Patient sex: M
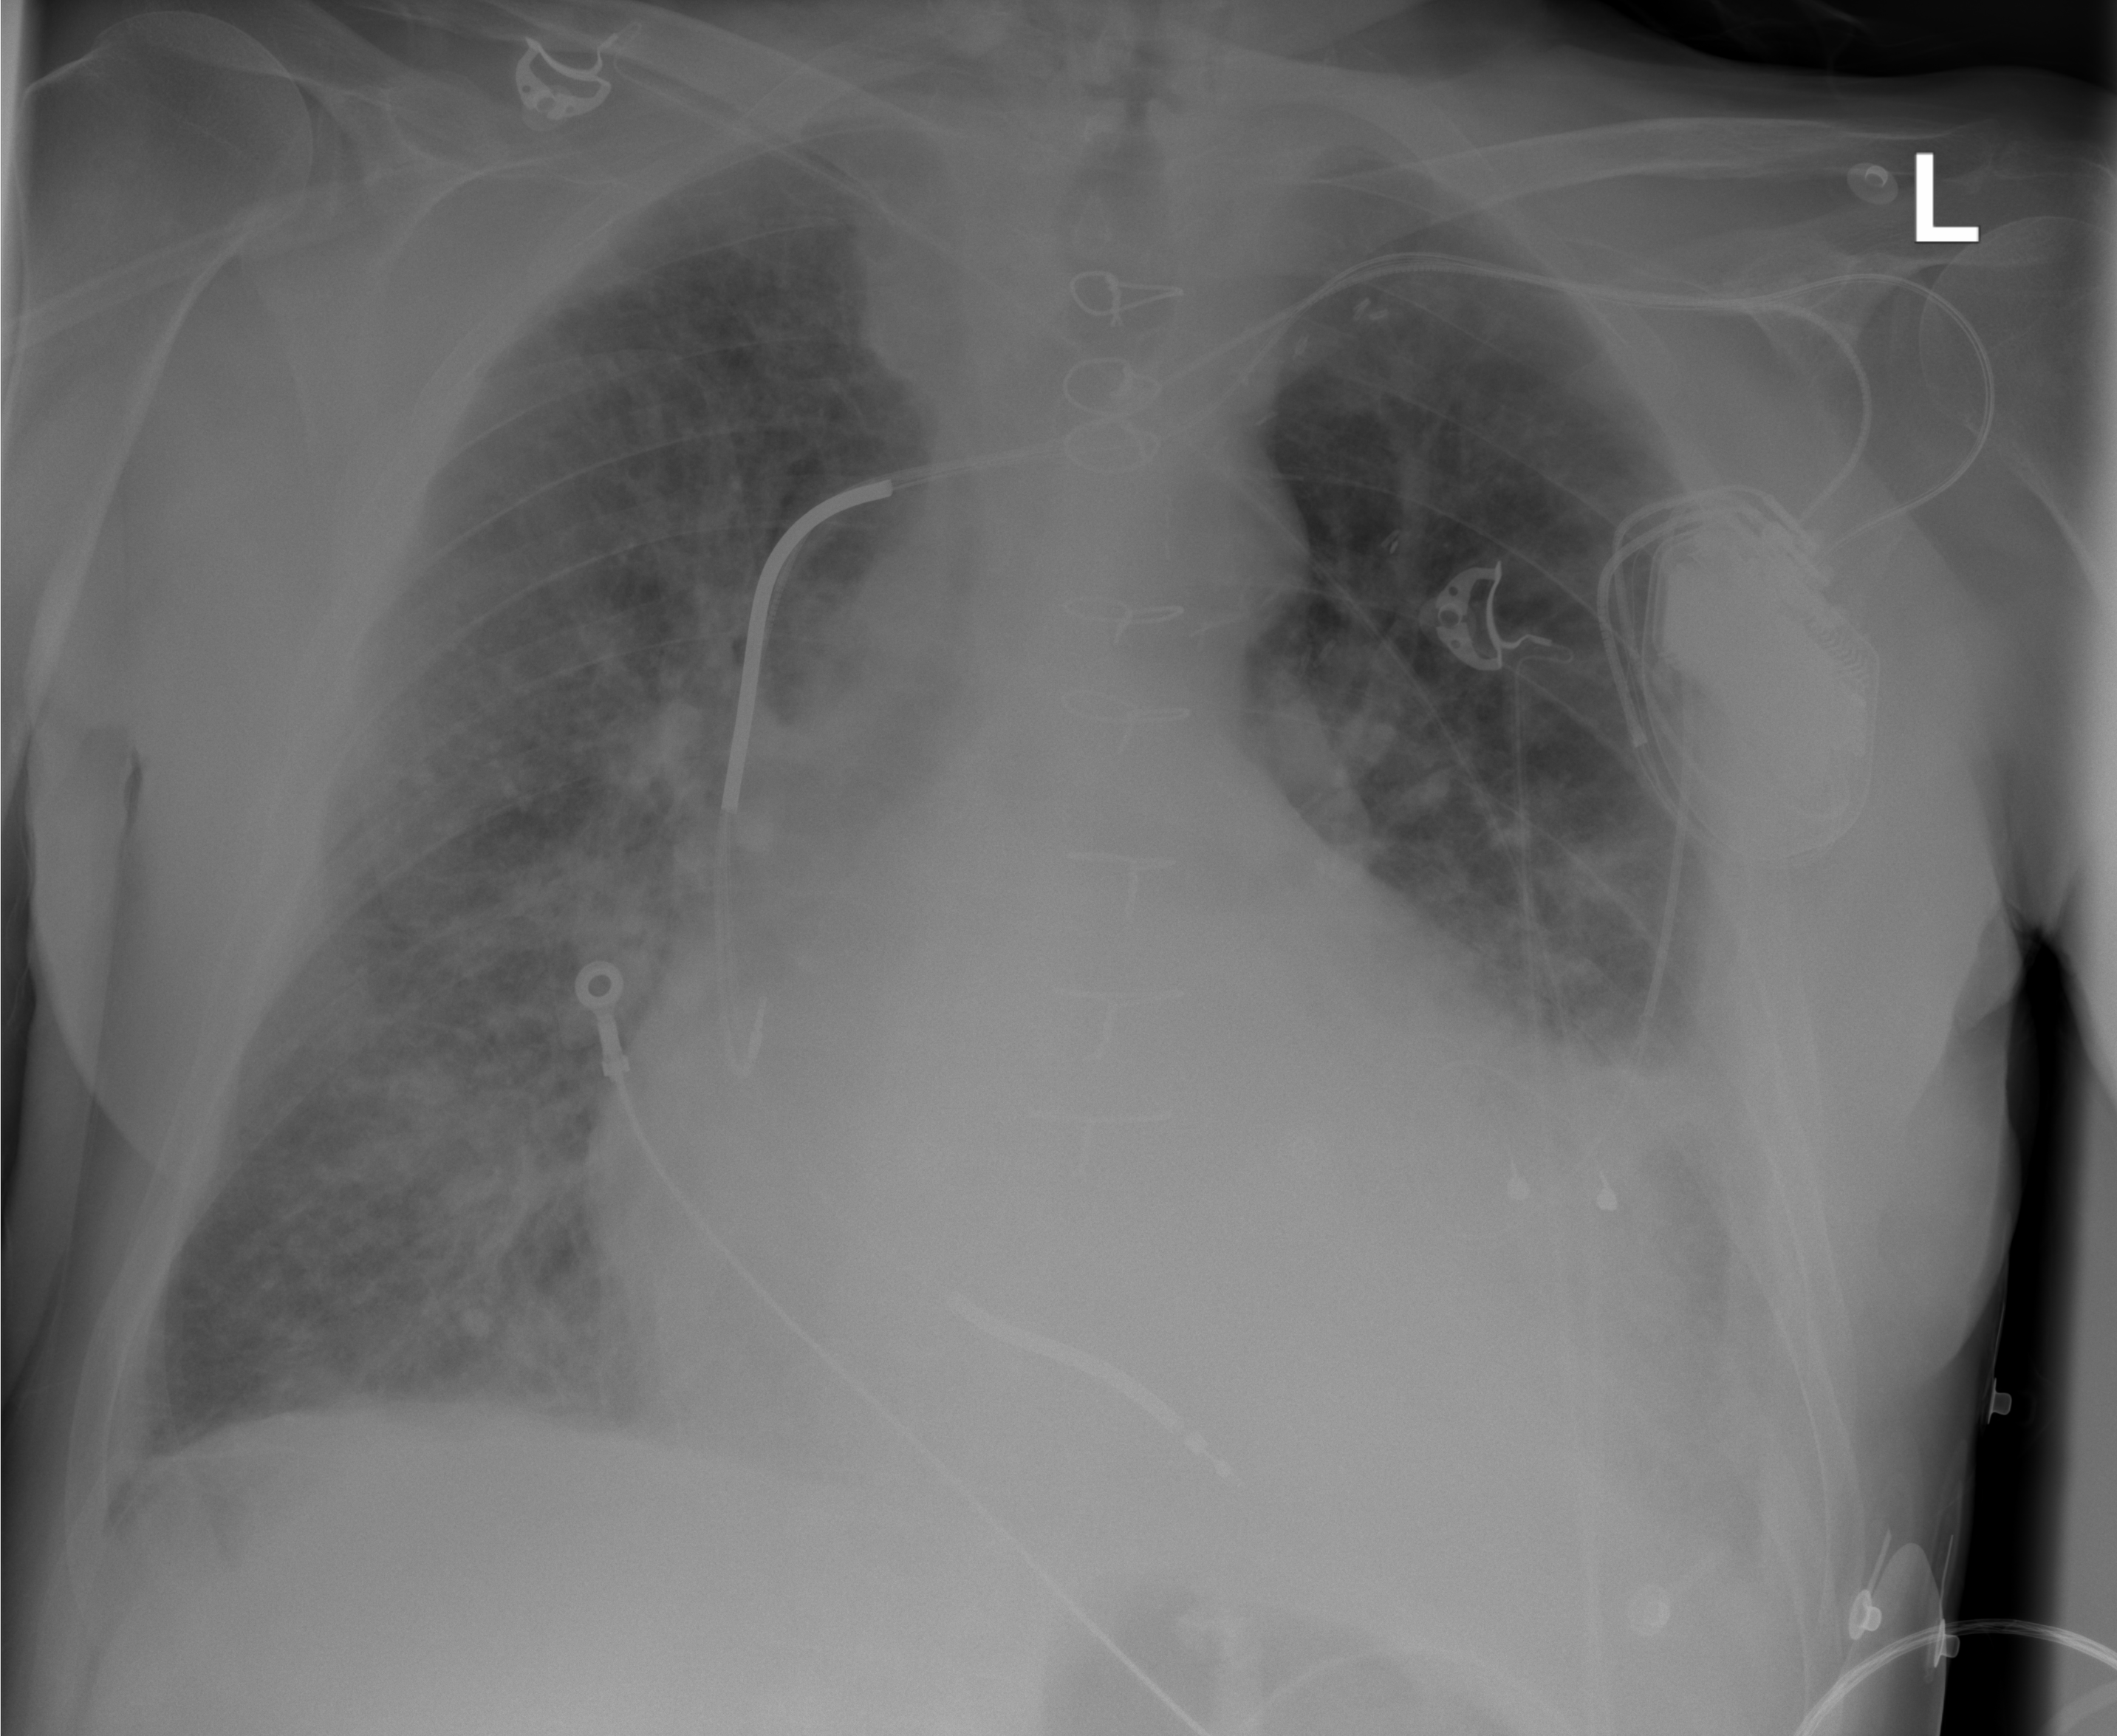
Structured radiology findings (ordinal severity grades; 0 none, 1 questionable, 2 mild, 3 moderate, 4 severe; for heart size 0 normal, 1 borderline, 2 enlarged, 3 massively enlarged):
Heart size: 2
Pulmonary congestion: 2
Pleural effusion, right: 0
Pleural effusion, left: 2
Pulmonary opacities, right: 2
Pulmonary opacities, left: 2
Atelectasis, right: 1
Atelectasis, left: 2